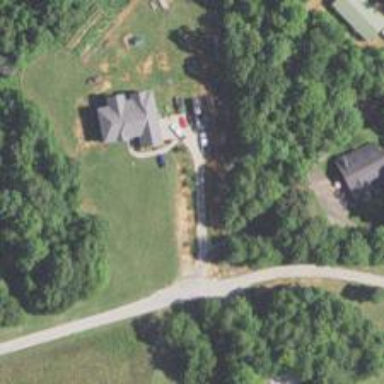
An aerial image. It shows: Driveway leading to service road.